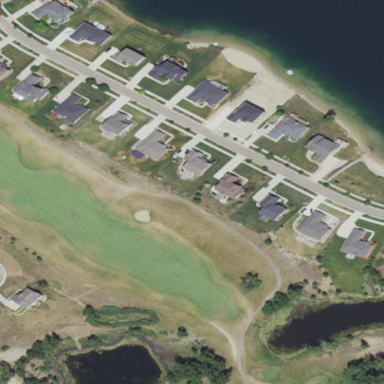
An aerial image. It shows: Area of rough grass used for golf.